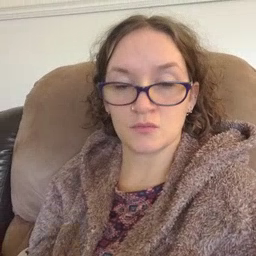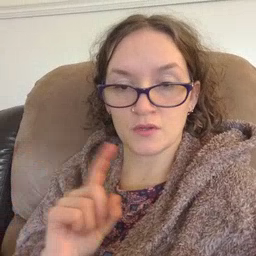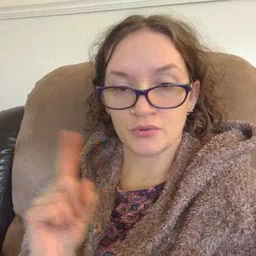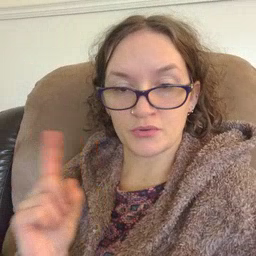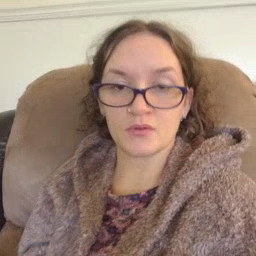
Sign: where